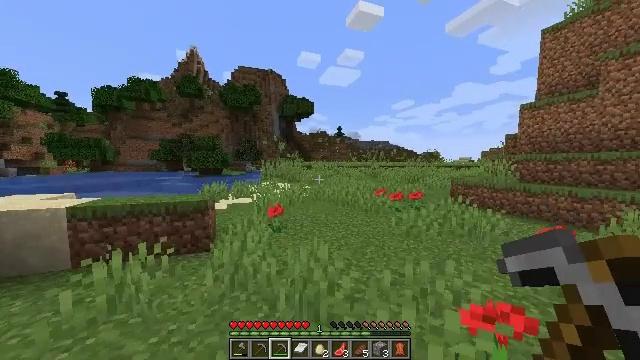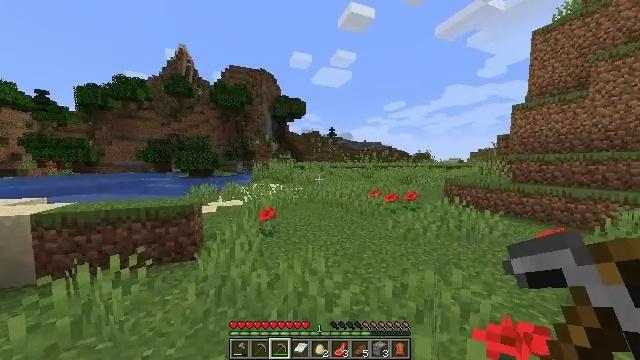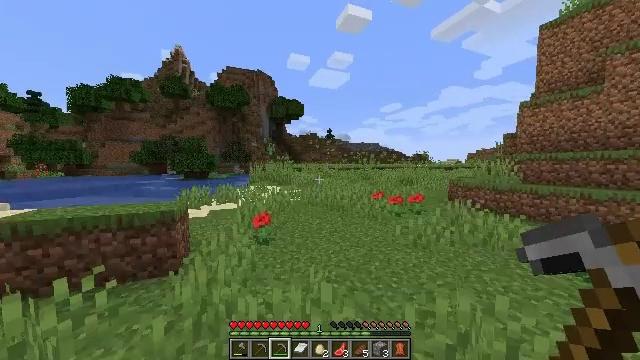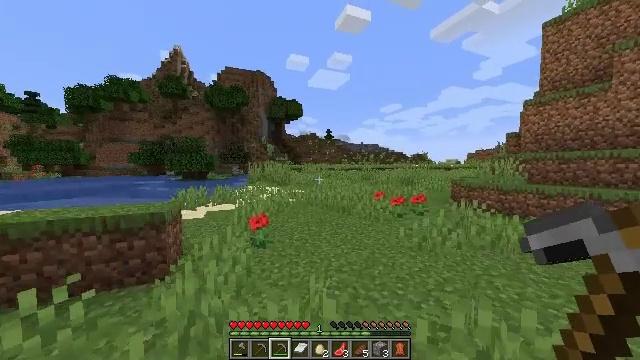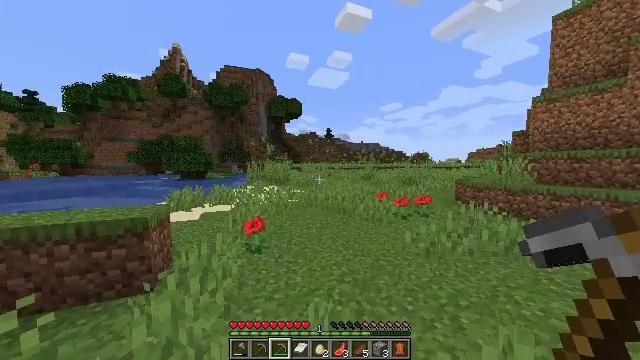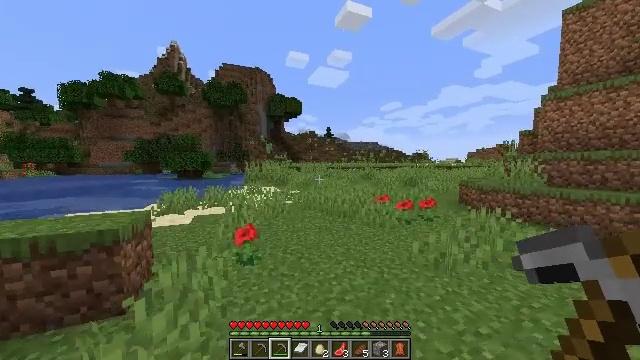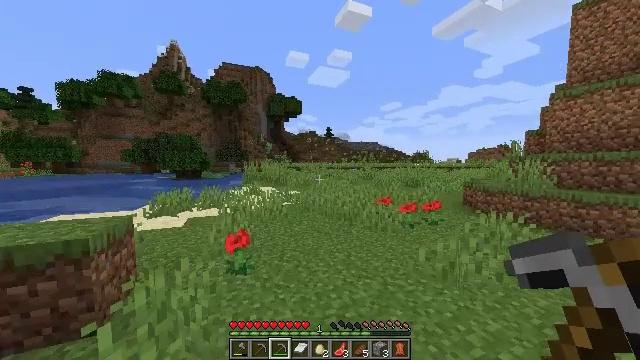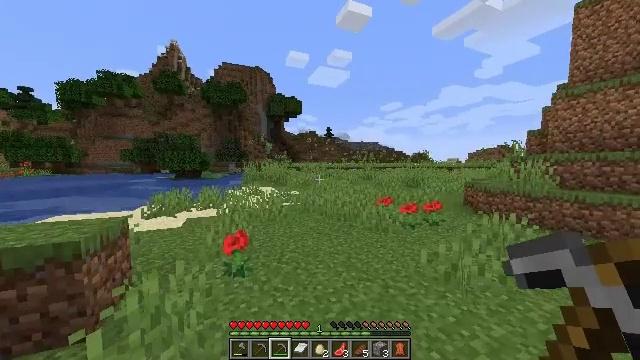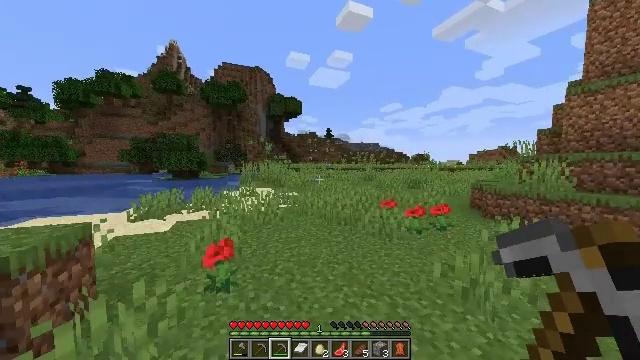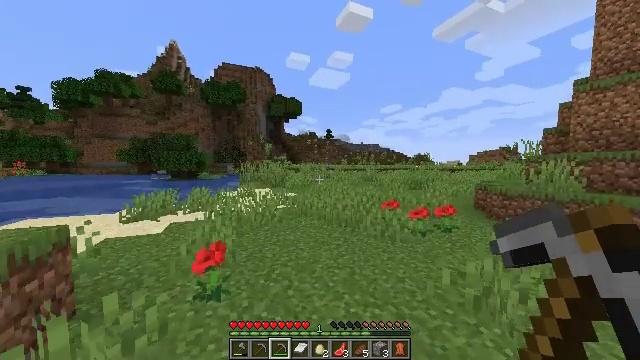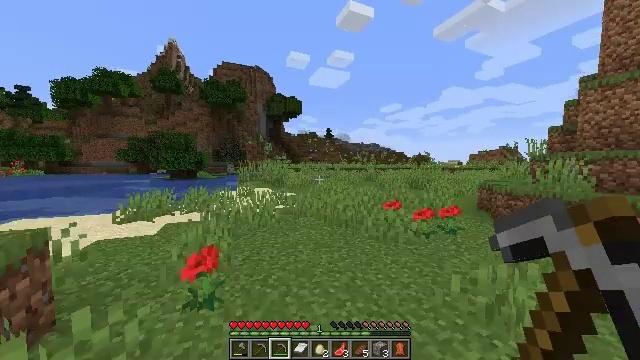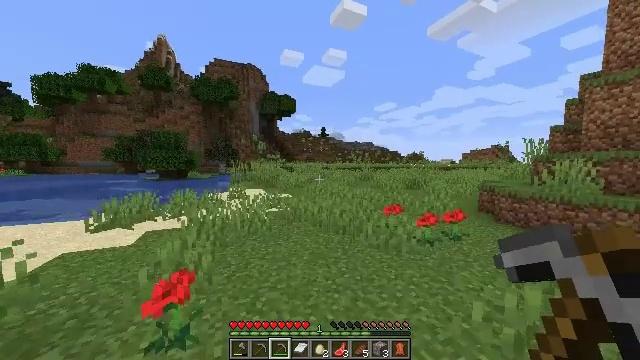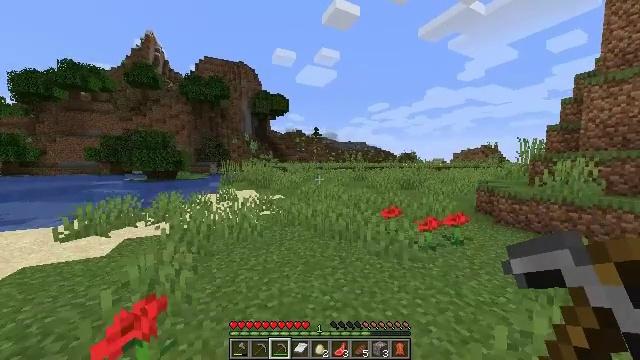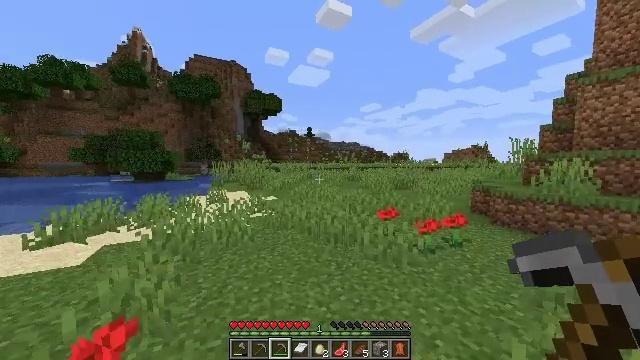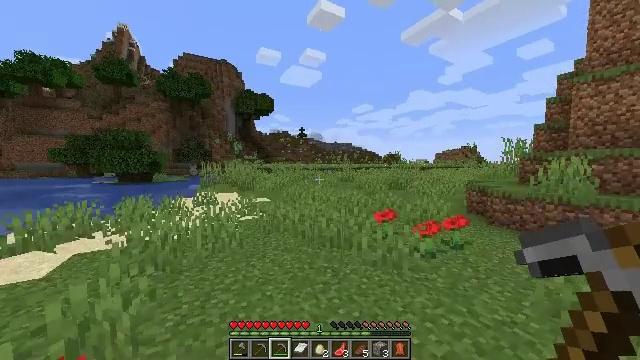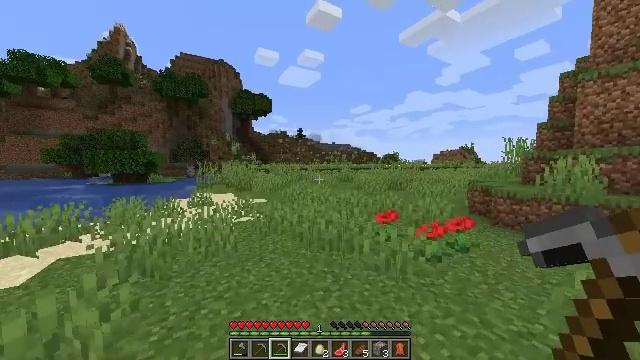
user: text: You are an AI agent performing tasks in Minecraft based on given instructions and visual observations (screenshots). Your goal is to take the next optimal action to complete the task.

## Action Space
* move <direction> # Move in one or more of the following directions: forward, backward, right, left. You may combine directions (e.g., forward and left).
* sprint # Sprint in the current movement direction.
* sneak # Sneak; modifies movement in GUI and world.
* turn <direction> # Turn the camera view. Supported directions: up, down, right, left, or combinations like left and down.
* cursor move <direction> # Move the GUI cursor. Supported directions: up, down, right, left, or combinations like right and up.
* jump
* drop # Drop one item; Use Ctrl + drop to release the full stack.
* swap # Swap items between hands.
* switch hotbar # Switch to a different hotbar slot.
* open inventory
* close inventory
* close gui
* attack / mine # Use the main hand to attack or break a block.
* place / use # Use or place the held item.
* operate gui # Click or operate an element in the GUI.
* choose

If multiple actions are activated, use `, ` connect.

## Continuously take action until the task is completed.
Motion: motion action
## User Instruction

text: Gather sugar cane for crafting.
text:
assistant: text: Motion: move forward, sprint, turn right
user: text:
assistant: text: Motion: move forward, sprint
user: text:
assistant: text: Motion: move forward, sprint
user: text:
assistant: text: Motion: move forward, sprint
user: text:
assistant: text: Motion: move forward, sprint
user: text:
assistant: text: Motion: move forward, sprint
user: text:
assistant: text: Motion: move forward, sprint
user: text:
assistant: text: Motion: move forward, sprint
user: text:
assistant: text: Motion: move forward, sprint
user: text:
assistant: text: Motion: move forward, sprint
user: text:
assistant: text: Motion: move forward, sprint, turn right
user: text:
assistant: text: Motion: move forward, sprint, turn right
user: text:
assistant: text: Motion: move forward, sprint, turn right
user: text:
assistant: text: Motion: move forward, sprint, turn right
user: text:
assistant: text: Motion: move forward, sprint
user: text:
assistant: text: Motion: move forward, sprint
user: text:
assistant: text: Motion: move forward, sprint
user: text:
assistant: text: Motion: move forward, sprint, turn right
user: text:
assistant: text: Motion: move forward, sprint, turn right
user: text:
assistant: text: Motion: move forward, sprint, turn right
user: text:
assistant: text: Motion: move forward, sprint
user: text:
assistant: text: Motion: move forward, sprint
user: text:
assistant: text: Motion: move forward, sprint
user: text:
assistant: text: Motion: move forward, sprint
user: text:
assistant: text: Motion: move forward, sprint
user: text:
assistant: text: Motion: move forward, sprint
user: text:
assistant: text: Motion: move forward, sprint
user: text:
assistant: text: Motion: move forward, sprint
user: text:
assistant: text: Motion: move forward, sprint
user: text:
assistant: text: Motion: move forward, sprint